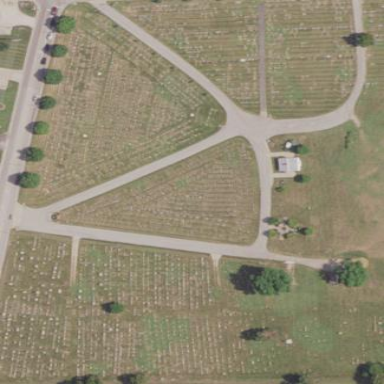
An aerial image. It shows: Cemetery.